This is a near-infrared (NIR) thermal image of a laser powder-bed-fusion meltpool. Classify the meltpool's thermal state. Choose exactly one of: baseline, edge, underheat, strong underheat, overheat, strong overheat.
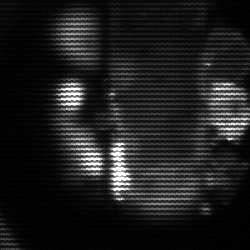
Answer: strong underheat